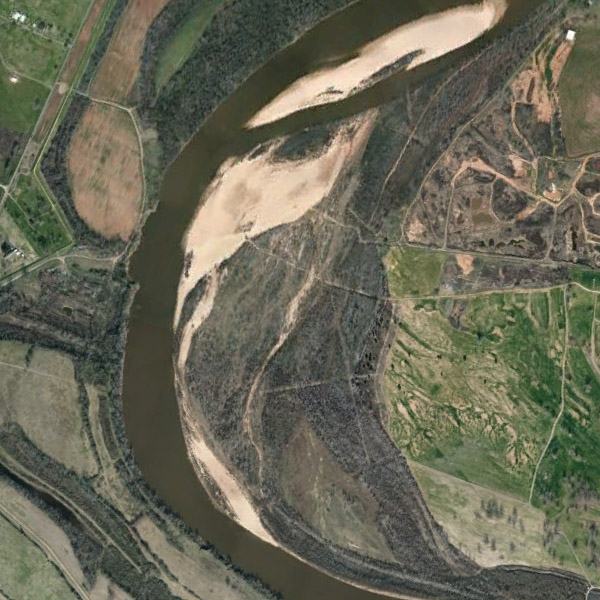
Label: River